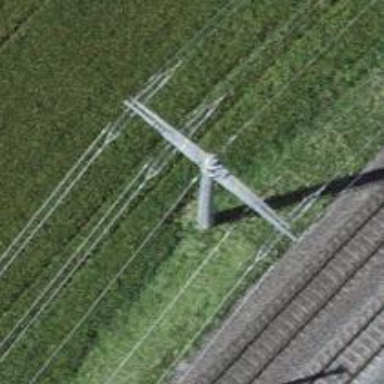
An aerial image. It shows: Concrete power pole.